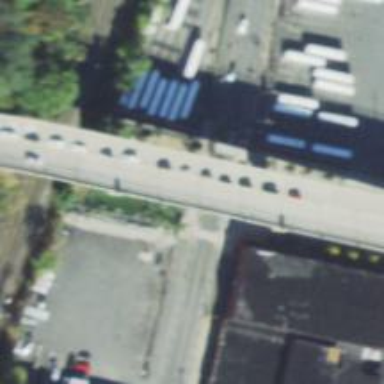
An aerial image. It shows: Secondary road crossing viaduct bridge.